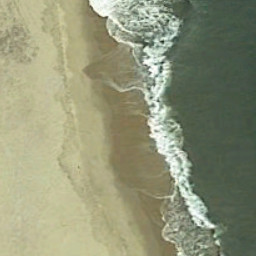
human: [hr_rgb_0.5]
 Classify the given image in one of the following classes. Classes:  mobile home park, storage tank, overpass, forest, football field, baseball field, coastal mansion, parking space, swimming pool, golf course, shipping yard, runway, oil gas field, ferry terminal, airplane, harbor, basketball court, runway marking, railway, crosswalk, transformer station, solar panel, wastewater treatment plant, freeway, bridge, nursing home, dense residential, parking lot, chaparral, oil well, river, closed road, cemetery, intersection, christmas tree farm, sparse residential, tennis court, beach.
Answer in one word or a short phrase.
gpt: beach